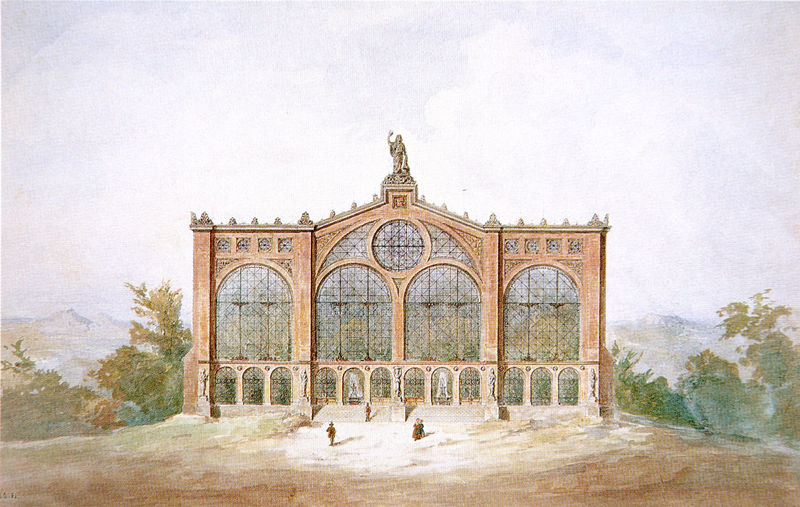
Titel: Fassadenentwurf für einen Wintergarten in der Residenz in München
Künstler: August von Voit
Standort: München
Institution: Architekturmuseum der Technischen Universität
Schlagwörter: baum, berg, blau, dunkel, gemälde, himmel, mann, schatten, weiß, wolken, aquarell, bäume, frauen, grün, landschaft, menschen, ocker, sand, braun, fenster, frau, glas, grau, hell, hintergrund, hüte, kreide, licht, marmor, männer, säule, säulen, tür, zeichnung, ausblick, dach, gebäude, haus, park, rot, schloss, tuch, muster, architektur, arm, stein, erde, feld, ferne, horizont, hügel, natur, weite, gitter, kirche, boden, figur, haare, front, tal, wald, anhöhe, kreis, oval, rund, garten, skulptur, springbrunnen, statue, ansicht, bogen, fassade, berge, gebirge, giebel, mauer, ziegel, bergkette, grafik, graphik, hellgrün, platz, besucher, figuren, rundbogen, treppe, treppen, verzierung, plastik, tor, zinnen, halle, bögen, eingang, krabbe, offen, stolz, maske, burg, palast, diesig, denkmal, abgrund, groß, bahnhof, entwurf, arkaden, diffus, blaugrau, glasfenster, rosette, brauntöne, rundbögen, durchsichtig, gewächshaus, kulisse, königlich, glasscheiben, pavillon, wien, isoliert, weich, prunk, glaspalast, stahl, majestätisch, victoria, raster, krebs, monument, triumphbogen, durchfensterung, bauplastik, maßwerk, buntstift, gruss, okulus, ziegelstein, seiteneingang, akroterion, attrappe, masken, nebel dämmerung, schaufasssde, skulptuer, weitblick, mächtig, m, schlossportal, bauzier